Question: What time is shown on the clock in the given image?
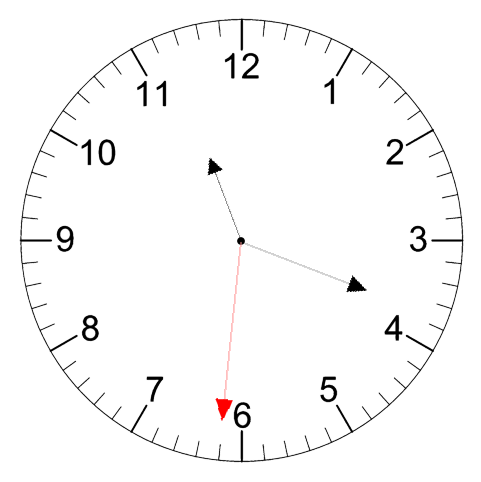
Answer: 11:18:31